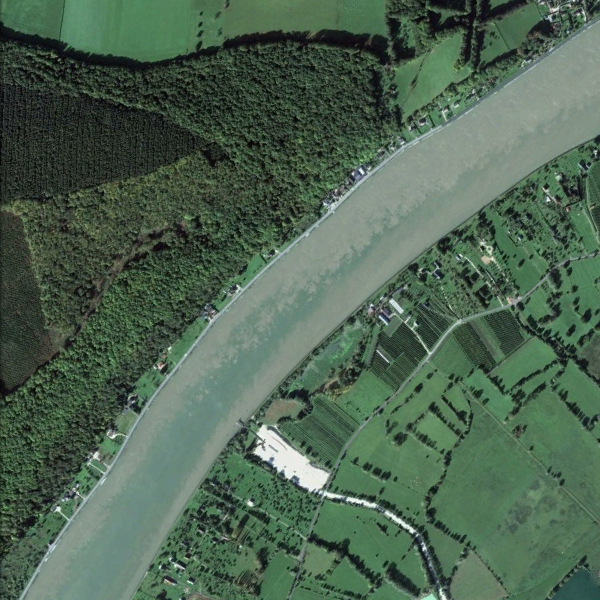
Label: River